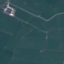
Land use / land cover: Pasture